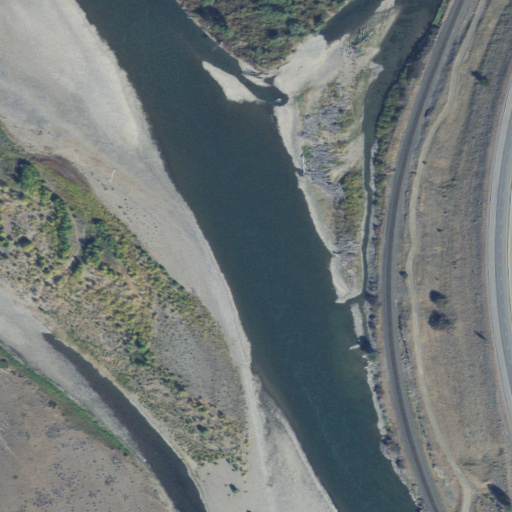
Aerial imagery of valley in Montana named McAdows Canyon containing open water, shrub, grassland, woody wetlands, medium intensity development, evergreen forest, herbaceous wetlands, and low intensity development